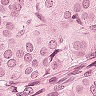
Metastatic tissue present: yes